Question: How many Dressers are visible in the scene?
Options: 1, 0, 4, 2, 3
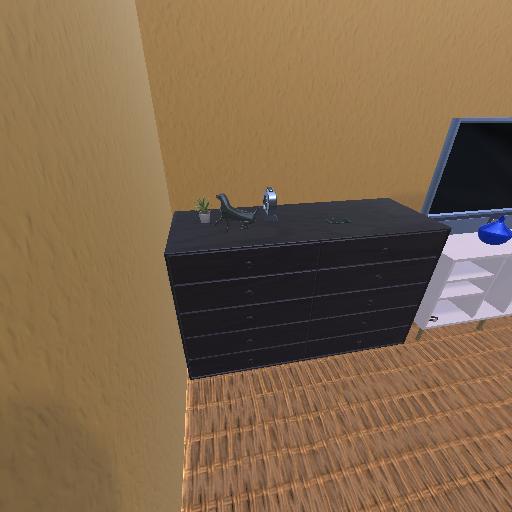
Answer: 1